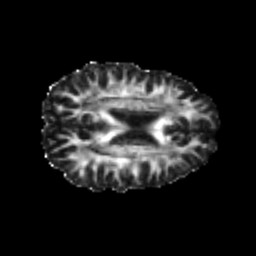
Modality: FA
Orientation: axial
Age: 25
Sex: female
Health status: healthy
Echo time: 0.074 s